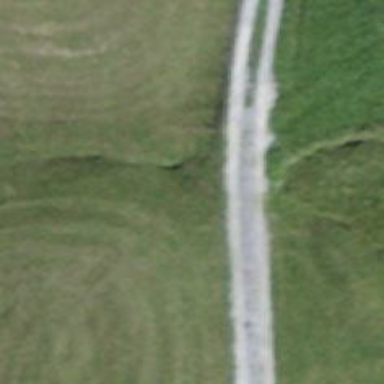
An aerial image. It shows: Culvert tunnel.